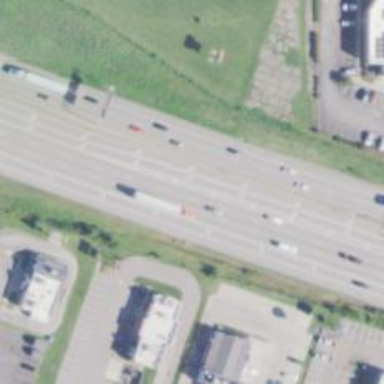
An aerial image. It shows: Trunk highway with expressway features.